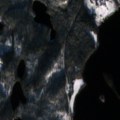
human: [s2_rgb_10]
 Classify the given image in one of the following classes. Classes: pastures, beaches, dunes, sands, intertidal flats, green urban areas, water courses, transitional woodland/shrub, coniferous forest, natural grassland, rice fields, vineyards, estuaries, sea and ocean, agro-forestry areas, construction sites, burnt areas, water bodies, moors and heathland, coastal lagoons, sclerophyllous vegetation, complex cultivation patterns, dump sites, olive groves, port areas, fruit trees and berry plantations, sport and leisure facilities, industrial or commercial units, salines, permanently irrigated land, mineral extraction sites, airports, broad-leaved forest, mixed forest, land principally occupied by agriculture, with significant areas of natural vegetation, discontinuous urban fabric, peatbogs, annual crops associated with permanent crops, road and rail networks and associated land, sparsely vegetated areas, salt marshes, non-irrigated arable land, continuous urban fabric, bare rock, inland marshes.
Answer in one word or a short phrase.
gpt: land principally occupied by agriculture, with significant areas of natural vegetation, coniferous forest, mixed forest, water bodies